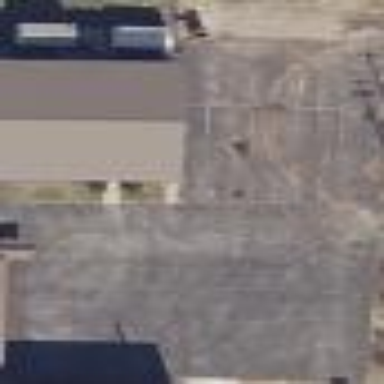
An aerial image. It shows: Parking area.